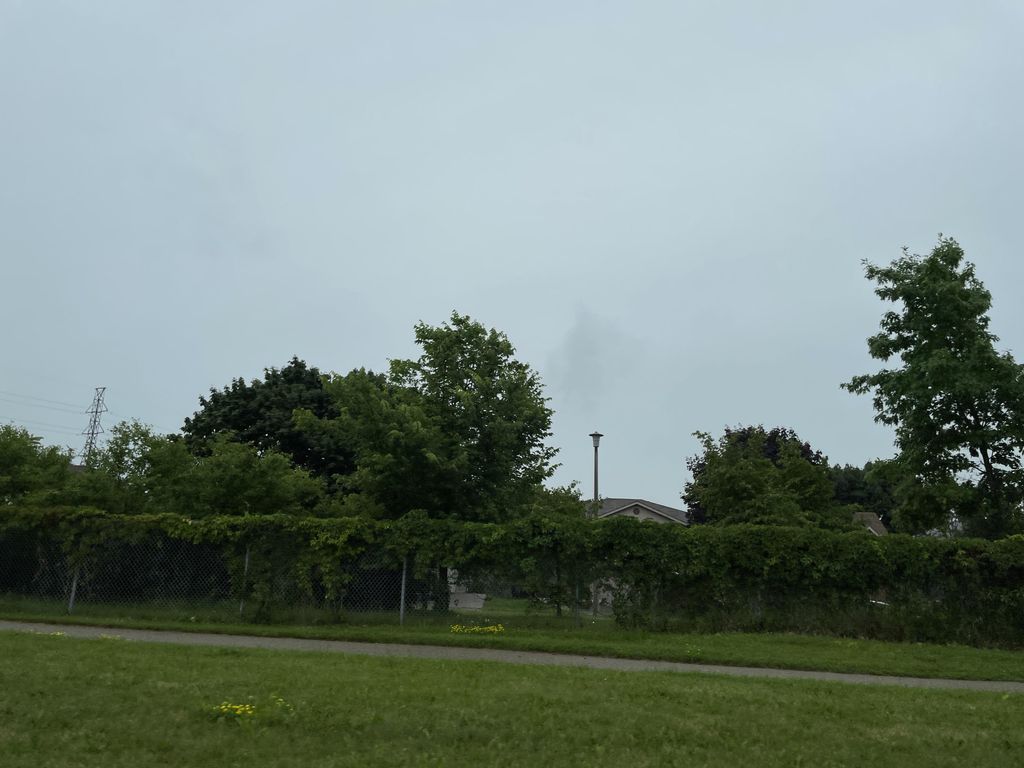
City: kitchener-waterloo